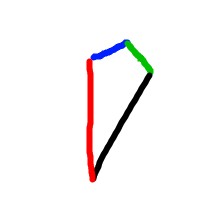
Shape: kite